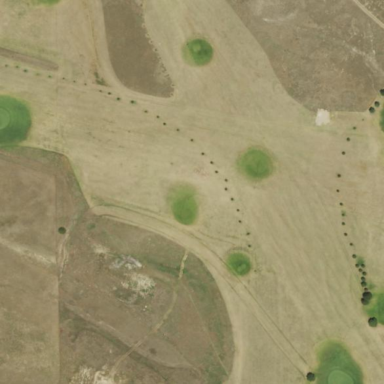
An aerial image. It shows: Golf course surrounded by greenery.